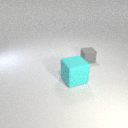
large cyan rubber cube in front of small gray rubber cube